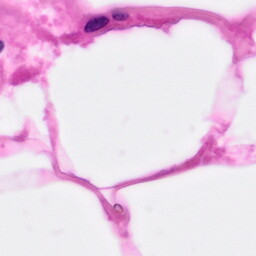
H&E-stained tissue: Pancreatic